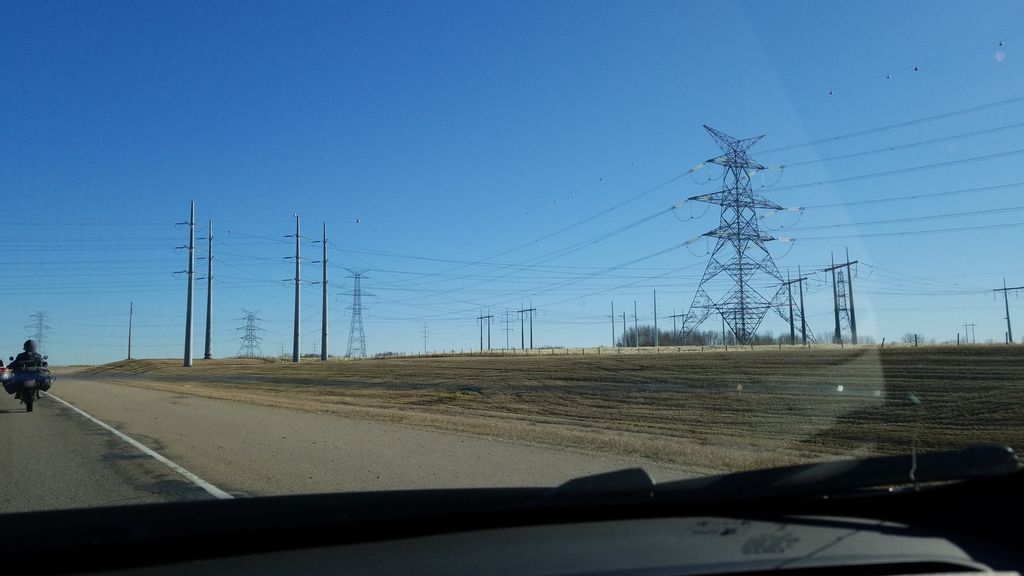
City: edmonton